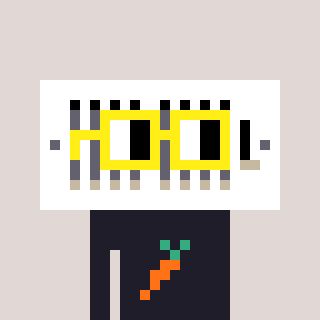
a pixel art character with square yellow glasses, a vent-shaped head and a grayscale-colored body on a warm background